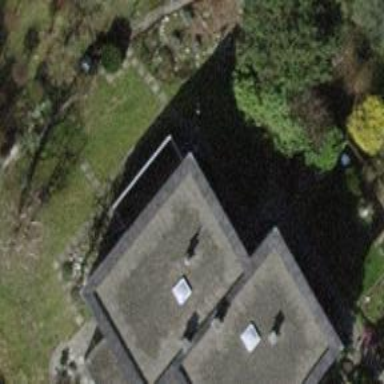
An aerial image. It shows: Terrace building.